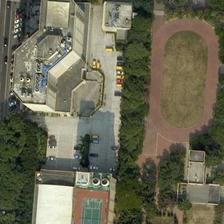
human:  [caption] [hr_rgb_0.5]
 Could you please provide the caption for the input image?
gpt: the playground is next to a unique z-shaped house, while the tennis court is located on the roof of the square house .

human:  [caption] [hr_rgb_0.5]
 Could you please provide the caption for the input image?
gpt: several buildings and some green trees are around a playground .

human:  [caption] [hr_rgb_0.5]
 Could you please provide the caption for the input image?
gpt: a playground surrounded by green trees is next to a large building .

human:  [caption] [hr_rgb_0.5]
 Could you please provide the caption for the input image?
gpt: a playground and several buildings surrounded by many green plants are next to a crossroads .

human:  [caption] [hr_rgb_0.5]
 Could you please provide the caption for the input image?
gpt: a playground and several buildings surrounded by many green plants are next to a crossroads .